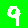
Digit: 9